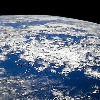
Label: cloud